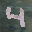
Label: 4